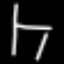
Label: chair